Field crop: maize
Growth stage: 2
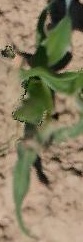
Species: maize